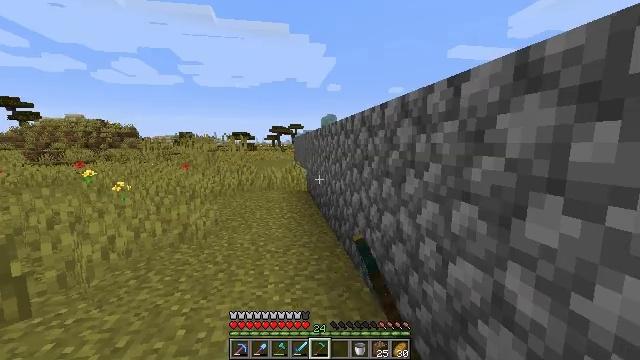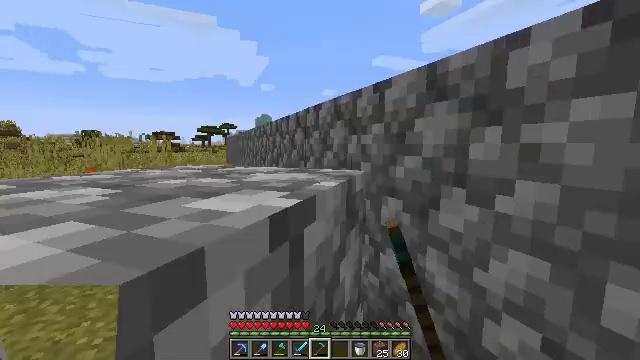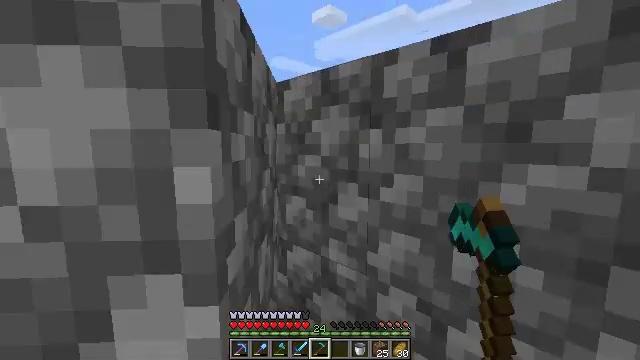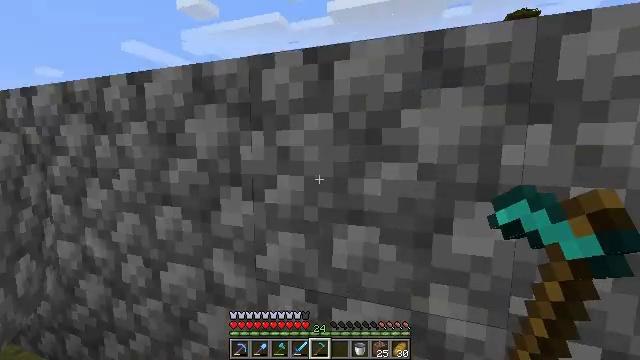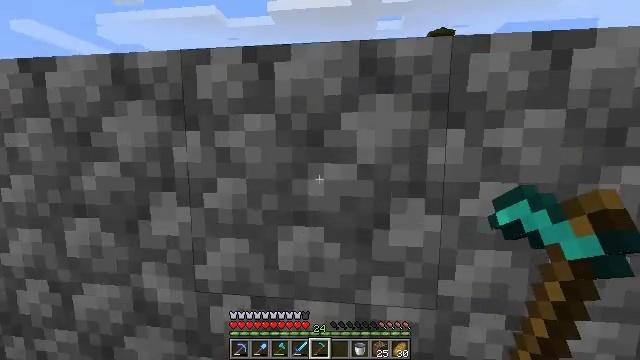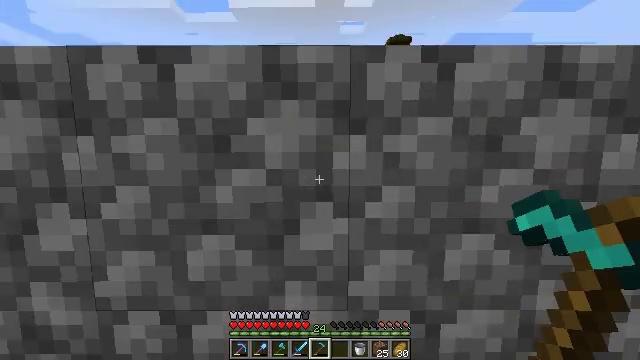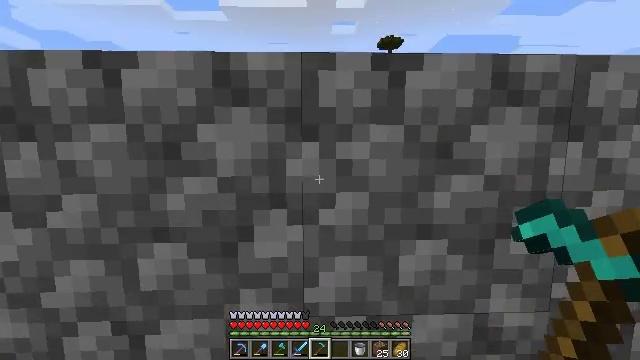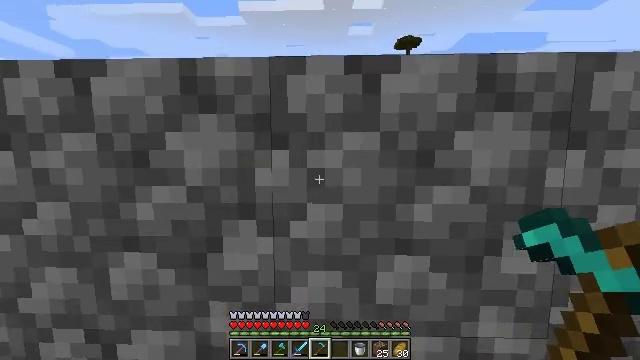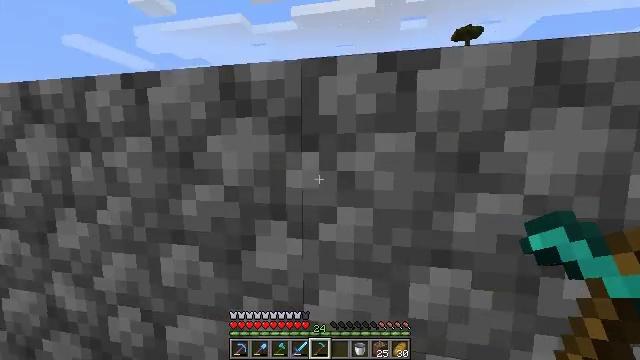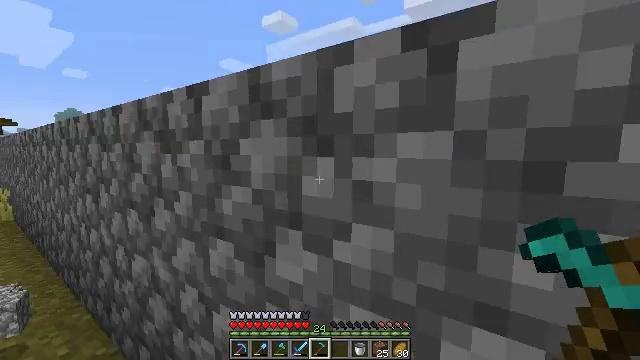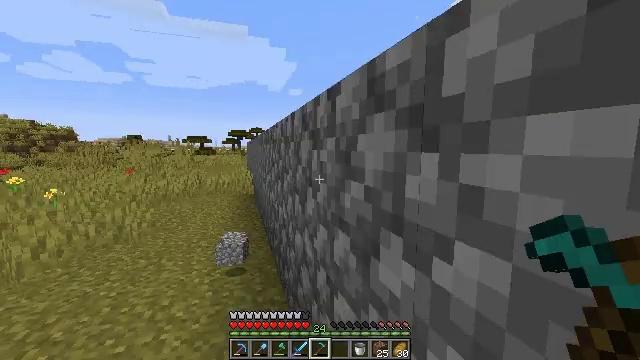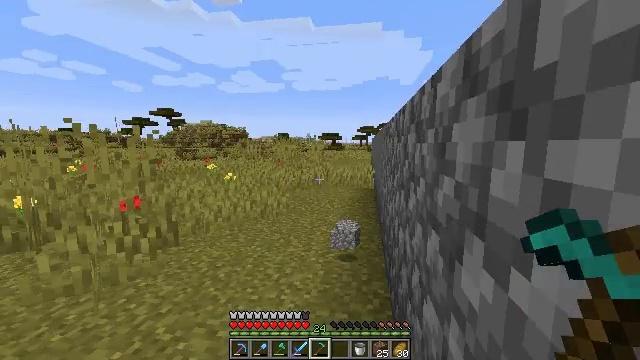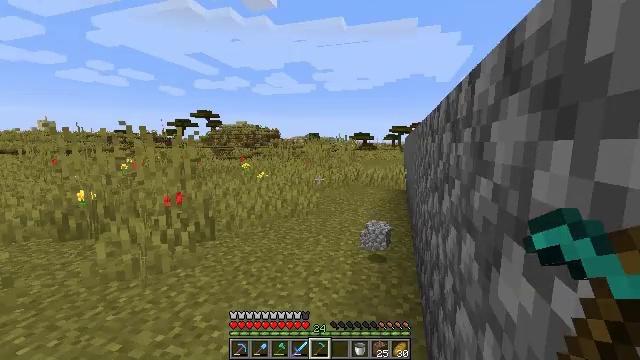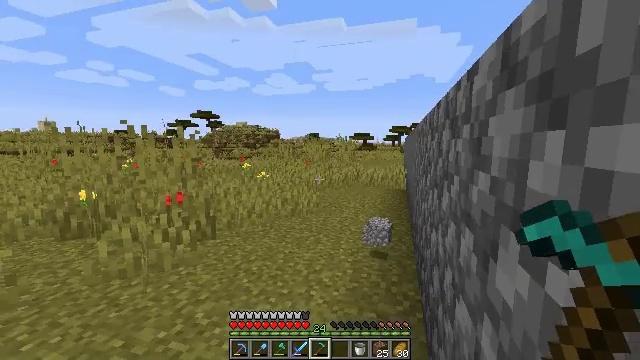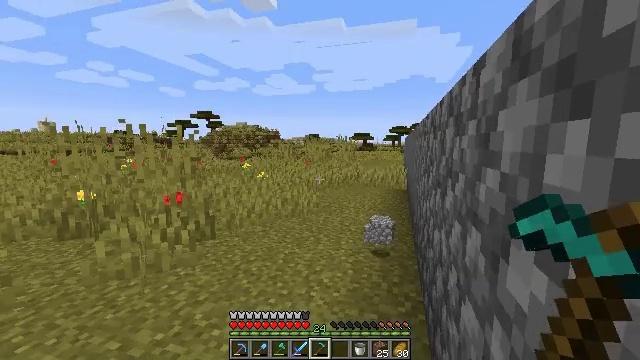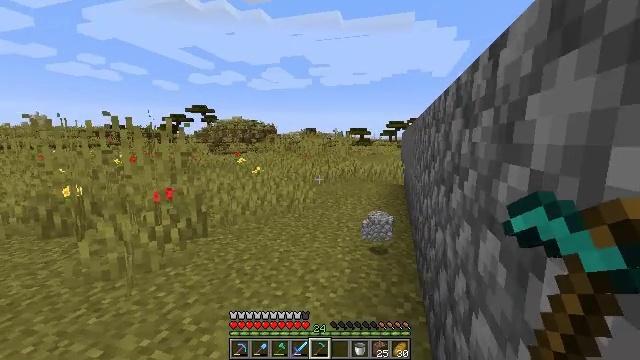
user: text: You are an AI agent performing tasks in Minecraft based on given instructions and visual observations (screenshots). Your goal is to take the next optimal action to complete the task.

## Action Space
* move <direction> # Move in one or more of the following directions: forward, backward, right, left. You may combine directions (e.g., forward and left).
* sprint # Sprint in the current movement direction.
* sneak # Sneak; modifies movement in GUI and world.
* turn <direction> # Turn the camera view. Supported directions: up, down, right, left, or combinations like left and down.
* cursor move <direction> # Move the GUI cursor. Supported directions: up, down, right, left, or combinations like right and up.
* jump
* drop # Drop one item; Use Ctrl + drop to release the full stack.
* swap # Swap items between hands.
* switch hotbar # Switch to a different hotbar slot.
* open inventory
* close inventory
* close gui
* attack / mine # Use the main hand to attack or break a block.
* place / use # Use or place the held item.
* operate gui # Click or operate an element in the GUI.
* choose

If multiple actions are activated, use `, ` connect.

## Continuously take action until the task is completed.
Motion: motion action
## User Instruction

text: Remove an acacia sapling from the inventory.
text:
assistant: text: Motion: turn right
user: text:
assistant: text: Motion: turn right
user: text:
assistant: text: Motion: turn right
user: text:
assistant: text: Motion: move right, turn right
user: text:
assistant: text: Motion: move right, turn right
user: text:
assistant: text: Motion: move right, turn right
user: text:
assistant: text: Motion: move forward and move right, turn left
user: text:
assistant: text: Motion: move forward and move right, turn left
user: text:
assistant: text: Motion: move forward and move right, turn left
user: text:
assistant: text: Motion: move right, turn left
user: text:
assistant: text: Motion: turn left and down
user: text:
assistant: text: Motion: turn left
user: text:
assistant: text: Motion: no_op
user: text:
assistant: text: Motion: move forward
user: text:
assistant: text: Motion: move forward, turn down
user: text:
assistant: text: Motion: move forward
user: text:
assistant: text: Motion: move forward, turn right and down
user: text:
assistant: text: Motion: no_op
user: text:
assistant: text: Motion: turn right, open inventory
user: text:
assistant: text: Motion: open inventory
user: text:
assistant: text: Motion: open inventory
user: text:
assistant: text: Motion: open inventory
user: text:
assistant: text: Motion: cursor move right
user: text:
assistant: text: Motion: cursor move right
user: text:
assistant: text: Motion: cursor move right
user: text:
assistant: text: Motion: no_op
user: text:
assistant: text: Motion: no_op
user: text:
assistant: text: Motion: no_op
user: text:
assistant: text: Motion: no_op
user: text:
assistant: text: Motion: no_op